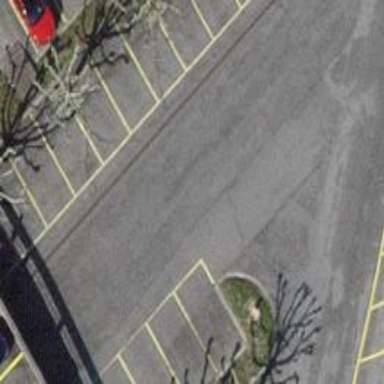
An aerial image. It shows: Asphalt parking aisle designated as service road.